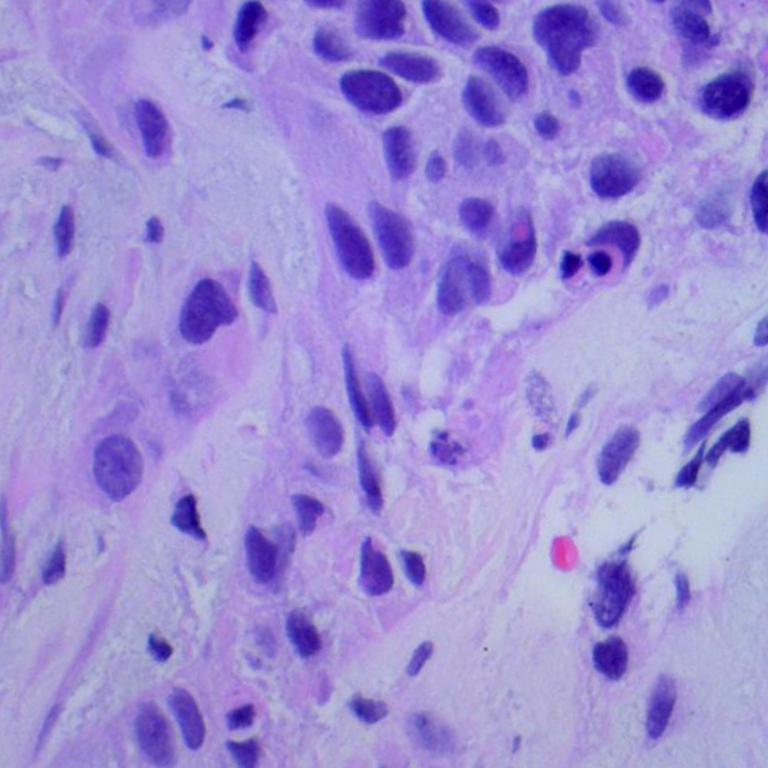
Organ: lung
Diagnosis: squamous carcinomas